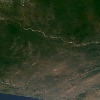
Label: land